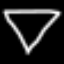
Label: diamond